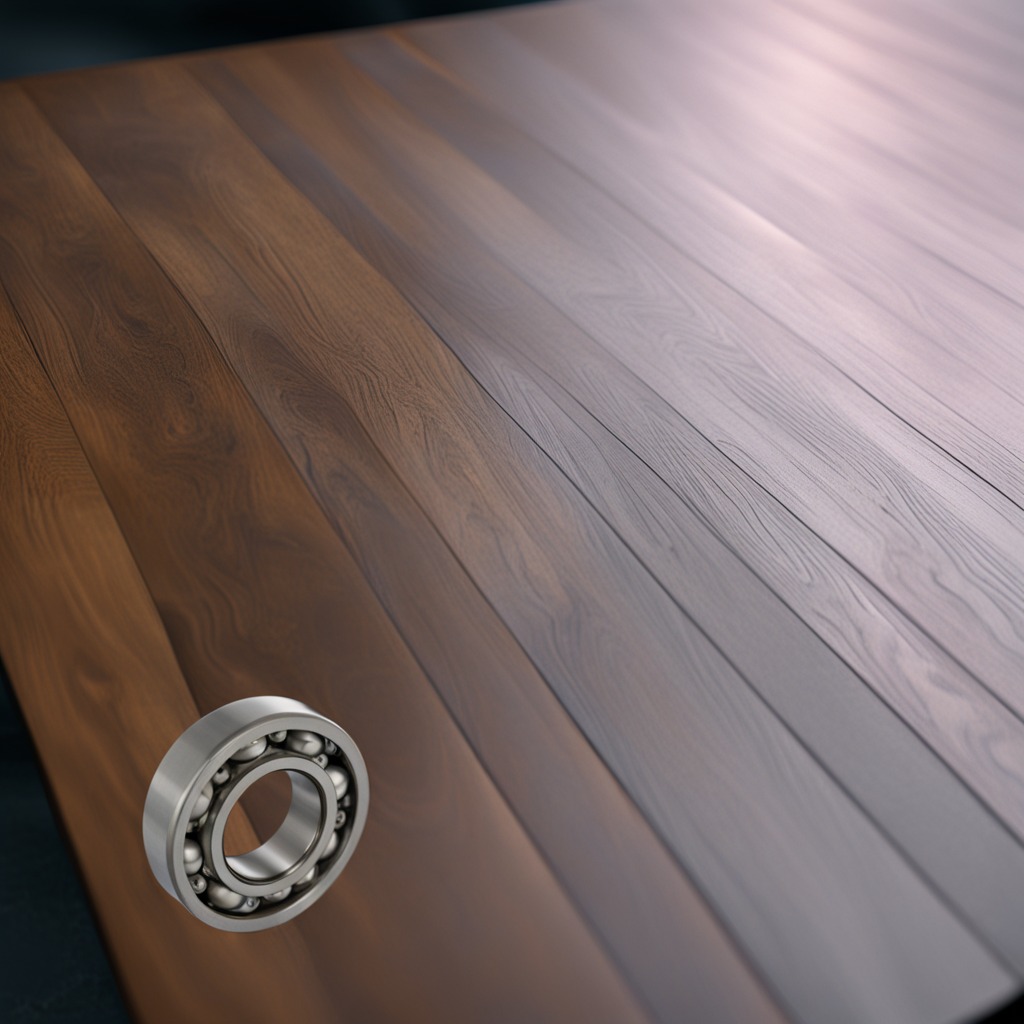
A metal ball bearing lies on a old table in a garage at twilight.